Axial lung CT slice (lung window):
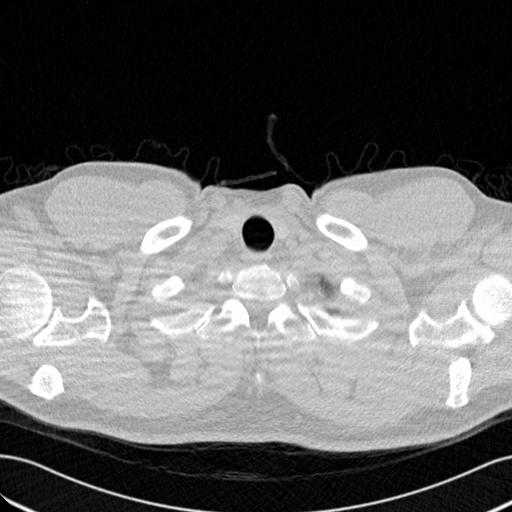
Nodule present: no